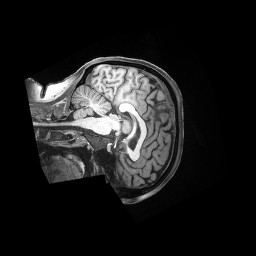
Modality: T1w
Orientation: sagittal
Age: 38
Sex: female
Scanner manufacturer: siemens
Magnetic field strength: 3 T
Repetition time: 2.5 s
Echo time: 0.00181 s